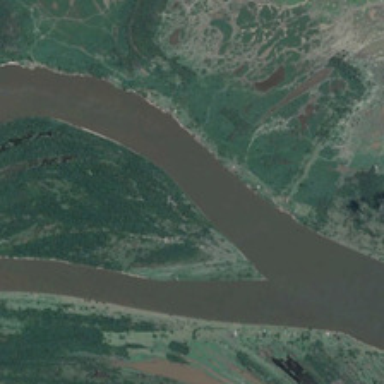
Many green trees are in two sides of a curved green river with two branches .